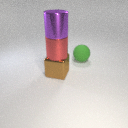
large brown metal cube to the left of large green rubber sphere